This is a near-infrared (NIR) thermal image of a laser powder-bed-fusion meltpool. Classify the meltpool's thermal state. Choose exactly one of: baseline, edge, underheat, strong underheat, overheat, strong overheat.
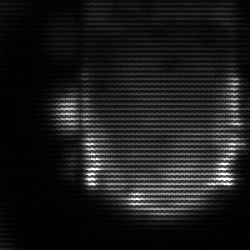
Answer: baseline